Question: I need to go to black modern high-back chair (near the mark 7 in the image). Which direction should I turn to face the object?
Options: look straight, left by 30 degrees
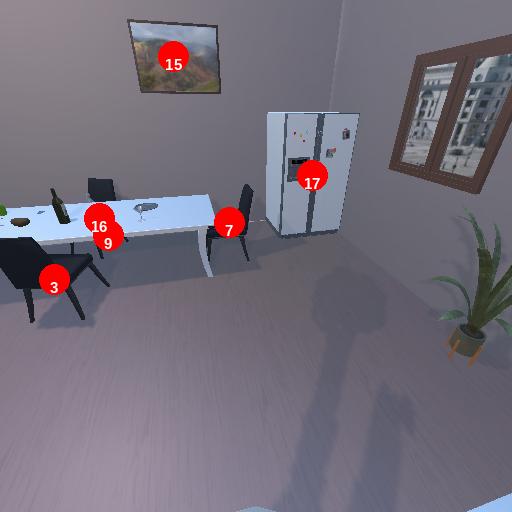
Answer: look straight